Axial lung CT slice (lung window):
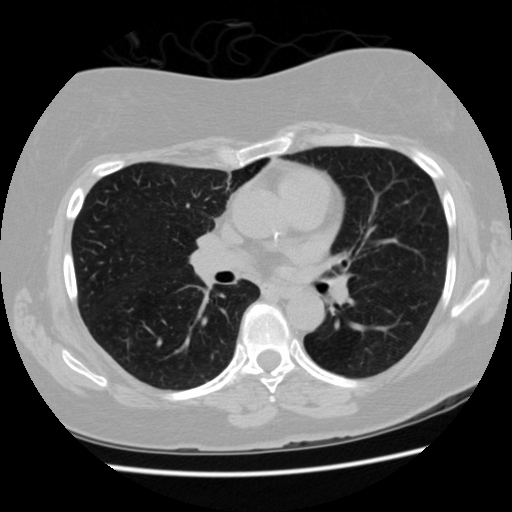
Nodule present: no